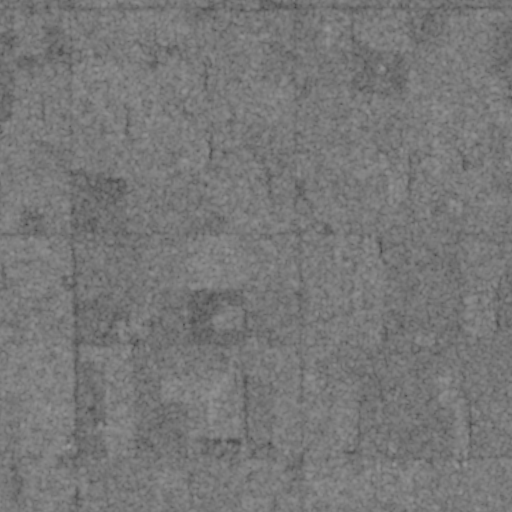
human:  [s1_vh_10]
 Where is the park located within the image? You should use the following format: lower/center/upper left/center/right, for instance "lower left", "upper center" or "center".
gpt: The park is located in the lower left of the image.
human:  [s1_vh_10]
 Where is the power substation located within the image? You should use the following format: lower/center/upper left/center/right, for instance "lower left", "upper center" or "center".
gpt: The power substation is located in the center of the image.
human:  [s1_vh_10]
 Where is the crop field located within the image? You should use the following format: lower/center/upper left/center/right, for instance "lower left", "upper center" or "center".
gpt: There is no crop field in the image.

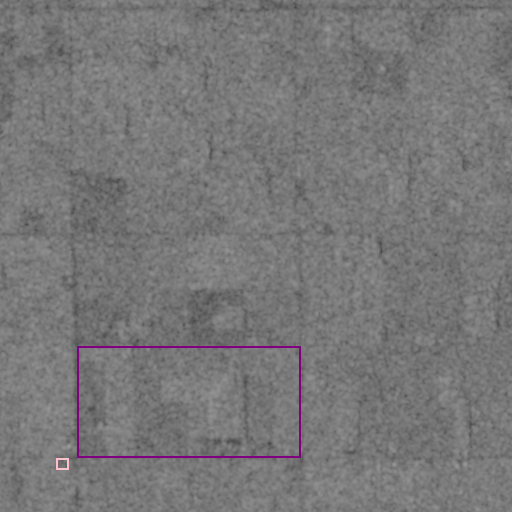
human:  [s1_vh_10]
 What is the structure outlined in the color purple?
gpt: The structure outlined in purple is a crop field.
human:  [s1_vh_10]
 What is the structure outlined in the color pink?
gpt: The structure outlined in pink is a park.
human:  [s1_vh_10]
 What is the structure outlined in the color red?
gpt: There is no red outline.